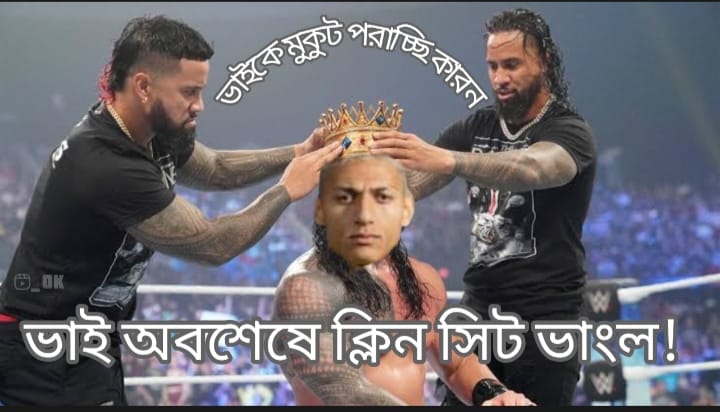
Text: মুকুট পরাচ্ছি কারন ভাই অবশেষে ক্লিন সিট ভাংল
Label: Non Hate